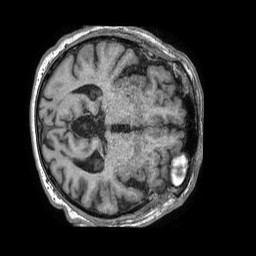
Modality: T1w
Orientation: axial
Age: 73
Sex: male
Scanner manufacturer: philips
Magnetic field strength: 1.5 T
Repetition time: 0.00769 s
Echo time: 0.003503 s